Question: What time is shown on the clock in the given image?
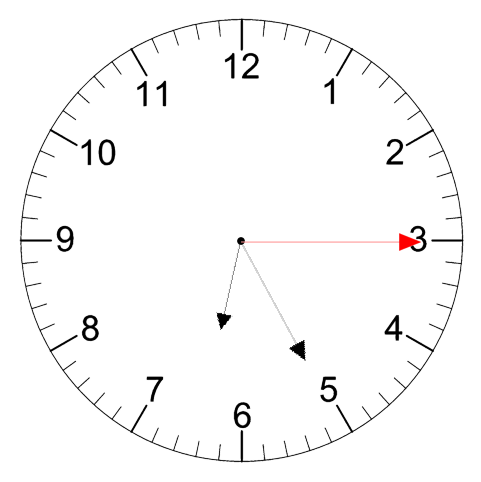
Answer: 06:25:15